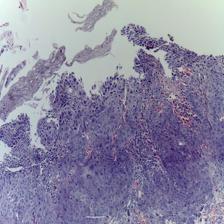
Diagnosis: OSCC